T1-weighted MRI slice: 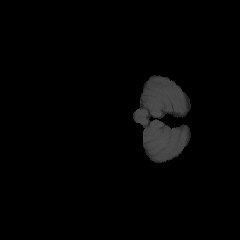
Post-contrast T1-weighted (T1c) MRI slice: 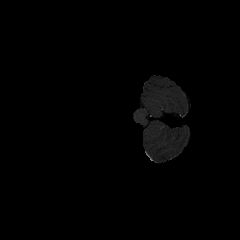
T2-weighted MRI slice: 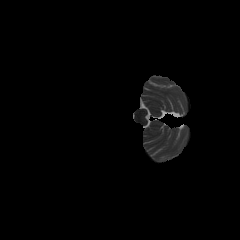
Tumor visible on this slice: no